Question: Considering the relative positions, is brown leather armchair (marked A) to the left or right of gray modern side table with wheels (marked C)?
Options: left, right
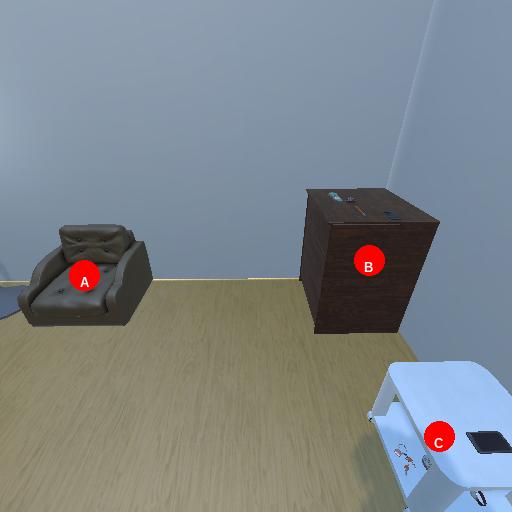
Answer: left